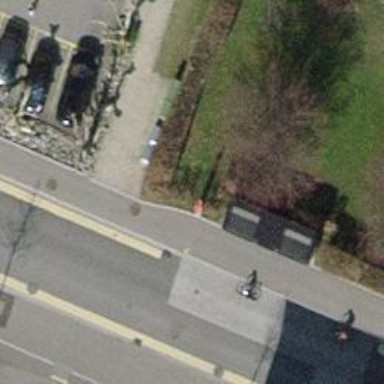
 serving as platform for public transportation."